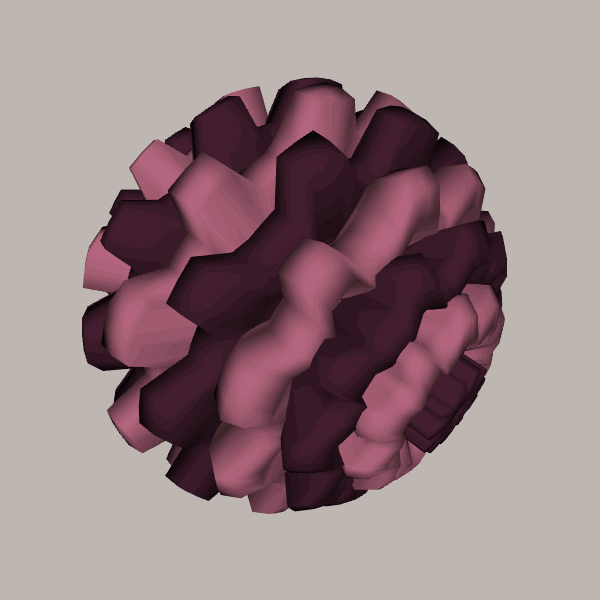
Background: light